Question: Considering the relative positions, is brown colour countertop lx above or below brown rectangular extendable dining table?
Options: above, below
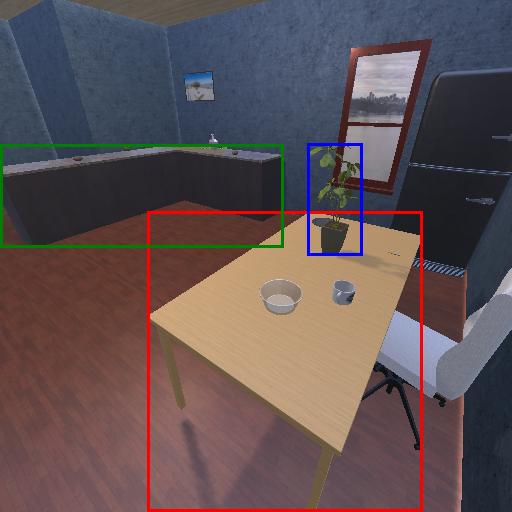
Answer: above